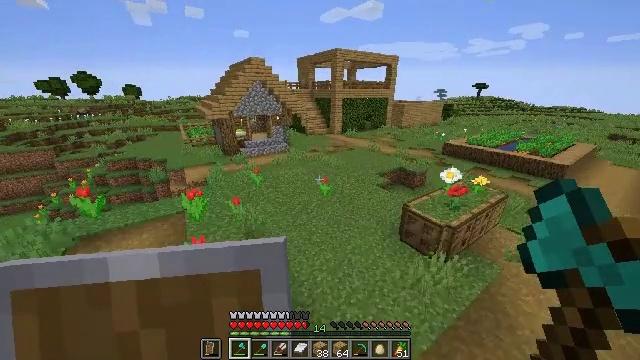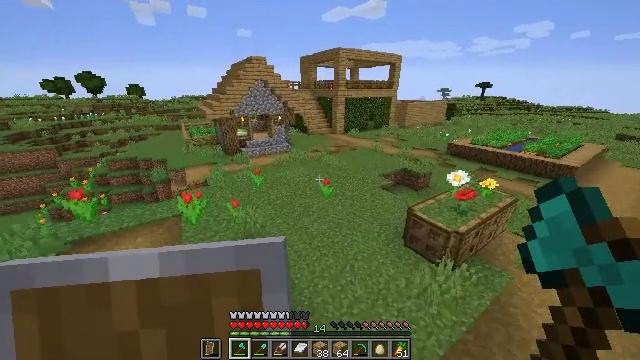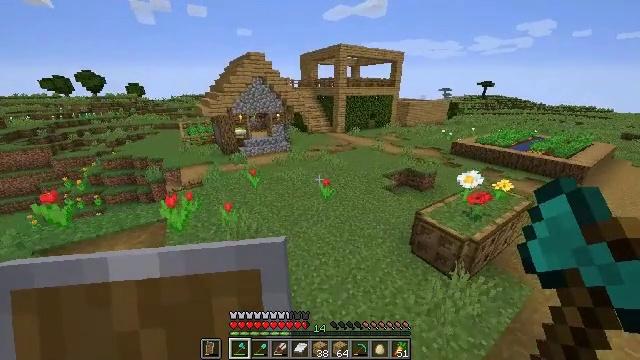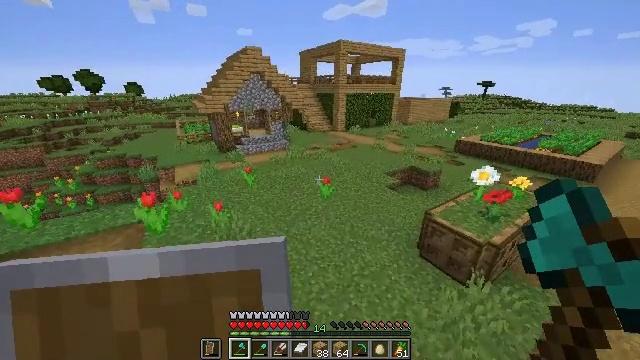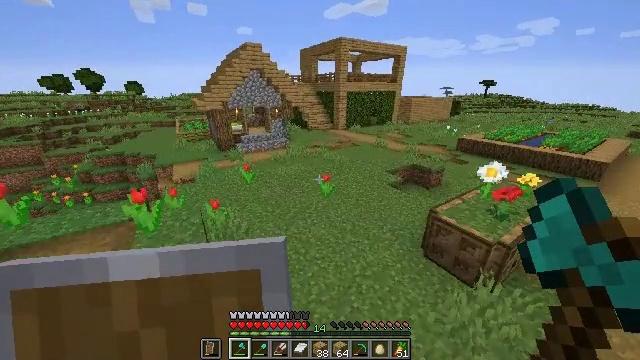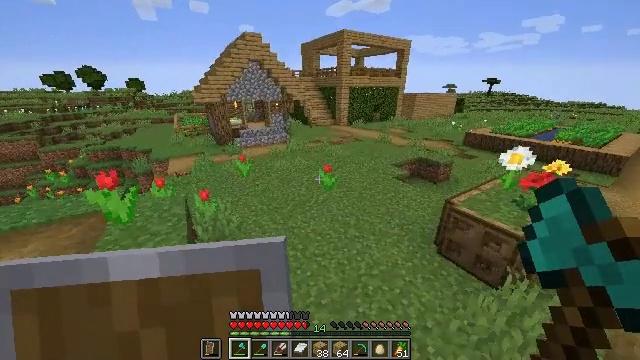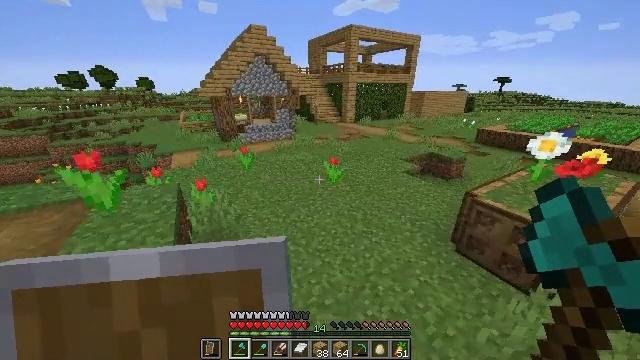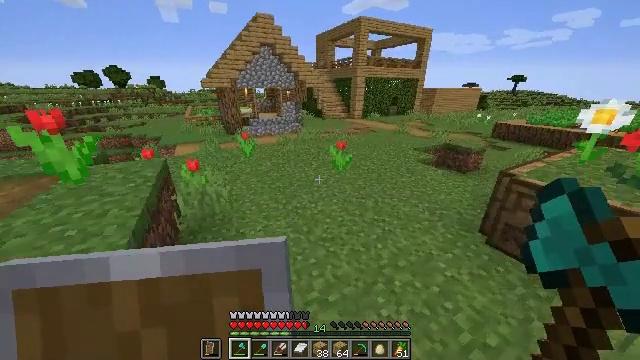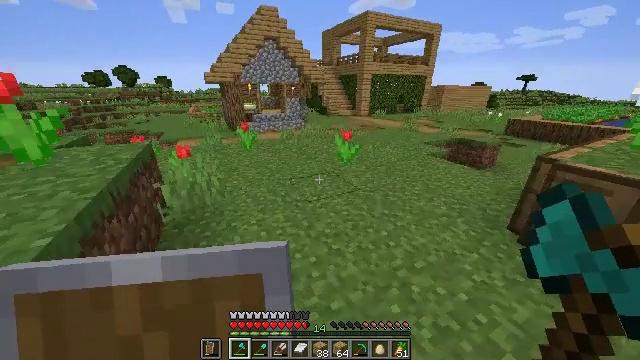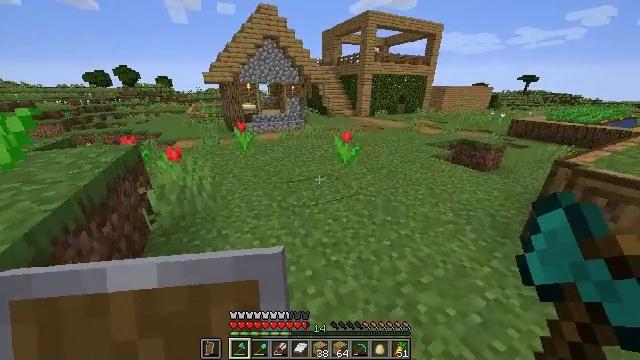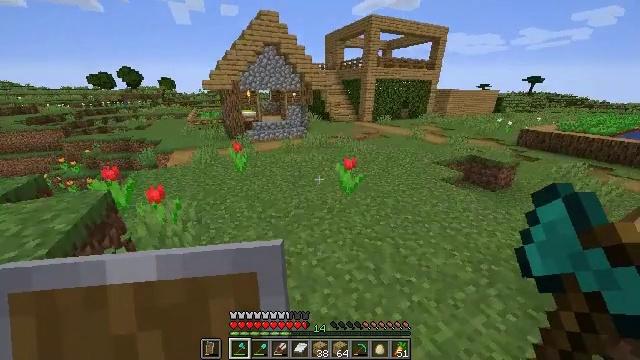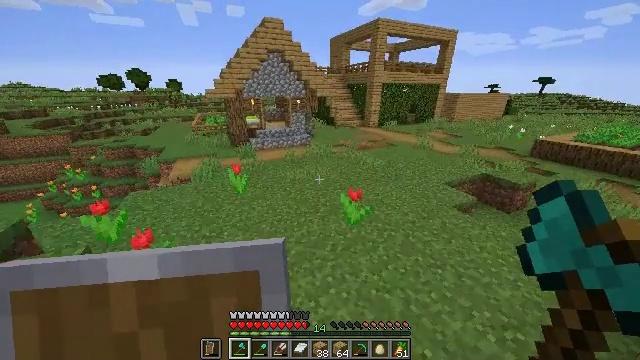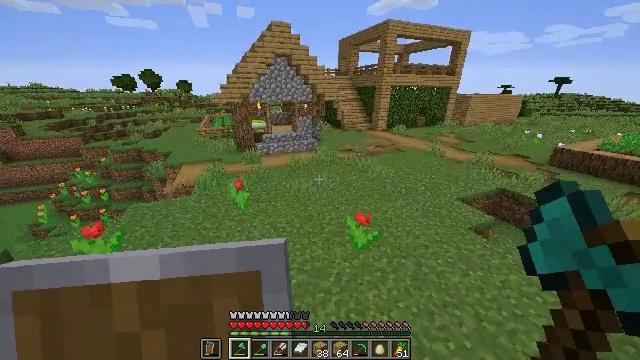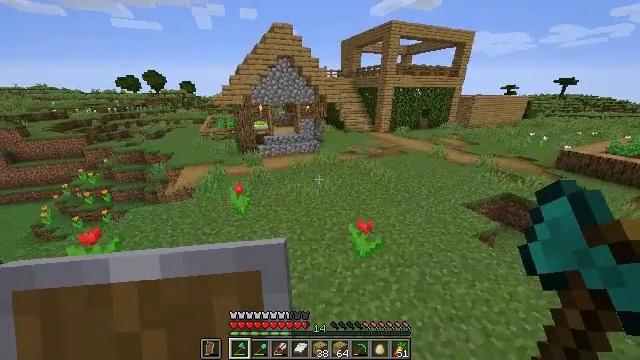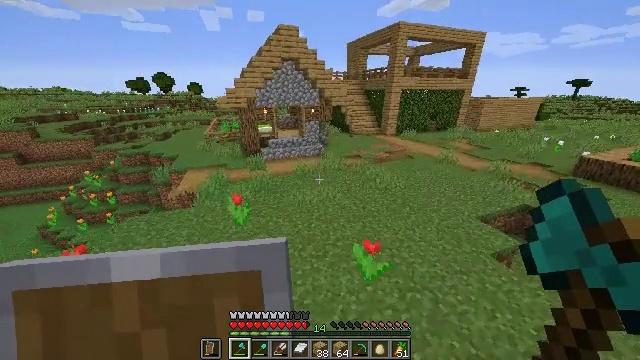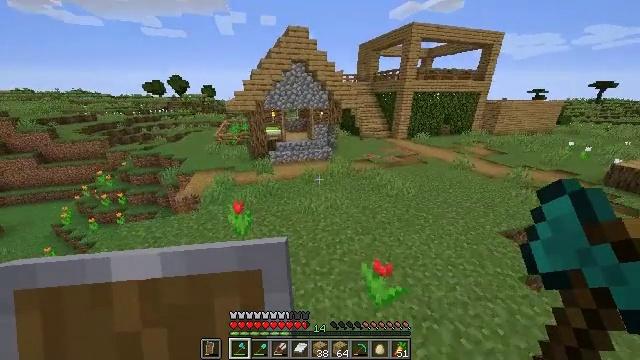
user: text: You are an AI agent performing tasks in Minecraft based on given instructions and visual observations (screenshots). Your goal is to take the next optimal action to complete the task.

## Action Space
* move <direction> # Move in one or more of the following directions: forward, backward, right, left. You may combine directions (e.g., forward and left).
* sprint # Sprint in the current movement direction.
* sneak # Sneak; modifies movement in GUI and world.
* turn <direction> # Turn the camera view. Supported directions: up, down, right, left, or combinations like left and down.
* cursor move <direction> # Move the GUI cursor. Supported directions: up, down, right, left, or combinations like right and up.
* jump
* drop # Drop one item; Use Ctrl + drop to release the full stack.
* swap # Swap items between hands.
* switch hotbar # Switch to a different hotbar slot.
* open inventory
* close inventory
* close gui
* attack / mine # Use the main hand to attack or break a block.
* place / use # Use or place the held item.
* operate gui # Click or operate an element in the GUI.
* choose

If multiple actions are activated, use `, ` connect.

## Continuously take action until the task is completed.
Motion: motion action
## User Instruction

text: Attack the lime bed to recycle it.
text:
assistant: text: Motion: move forward, sprint, jump
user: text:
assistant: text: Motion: move forward, sprint, jump
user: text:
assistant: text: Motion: move forward, sprint, jump
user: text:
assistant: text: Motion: move forward, sprint, jump
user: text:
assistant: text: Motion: move forward, sprint, jump
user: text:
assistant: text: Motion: move forward, sprint, turn left, jump
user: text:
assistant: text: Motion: move forward, sprint, turn left, jump
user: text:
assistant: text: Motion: move forward, sprint, turn left, jump
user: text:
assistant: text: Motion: move forward, sprint, jump
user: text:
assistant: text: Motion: move forward, sprint, jump
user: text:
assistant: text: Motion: move forward, sprint, turn left, jump
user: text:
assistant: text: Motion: move forward, sprint, turn left, jump
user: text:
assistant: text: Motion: move forward, sprint, jump
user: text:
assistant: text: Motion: move forward, sprint, turn left, jump
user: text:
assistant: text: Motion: move forward, sprint, turn left, jump
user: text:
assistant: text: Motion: move forward, sprint, turn left, jump
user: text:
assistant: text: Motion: move forward, sprint, jump
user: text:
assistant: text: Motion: move forward, sprint, jump
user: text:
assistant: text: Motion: move forward, sprint, jump
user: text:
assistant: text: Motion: move forward, sprint, jump
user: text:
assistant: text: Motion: move forward, sprint, jump
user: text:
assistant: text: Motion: move forward, sprint, jump
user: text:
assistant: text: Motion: move forward, sprint, jump
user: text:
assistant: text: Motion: move forward, sprint, jump
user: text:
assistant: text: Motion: move forward, sprint, jump
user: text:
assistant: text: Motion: move forward, sprint, turn left, jump
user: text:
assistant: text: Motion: move forward, sprint, jump
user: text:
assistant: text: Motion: move forward, sprint, jump
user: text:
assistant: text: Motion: move forward, sprint, jump
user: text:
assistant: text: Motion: move forward, sprint, jump